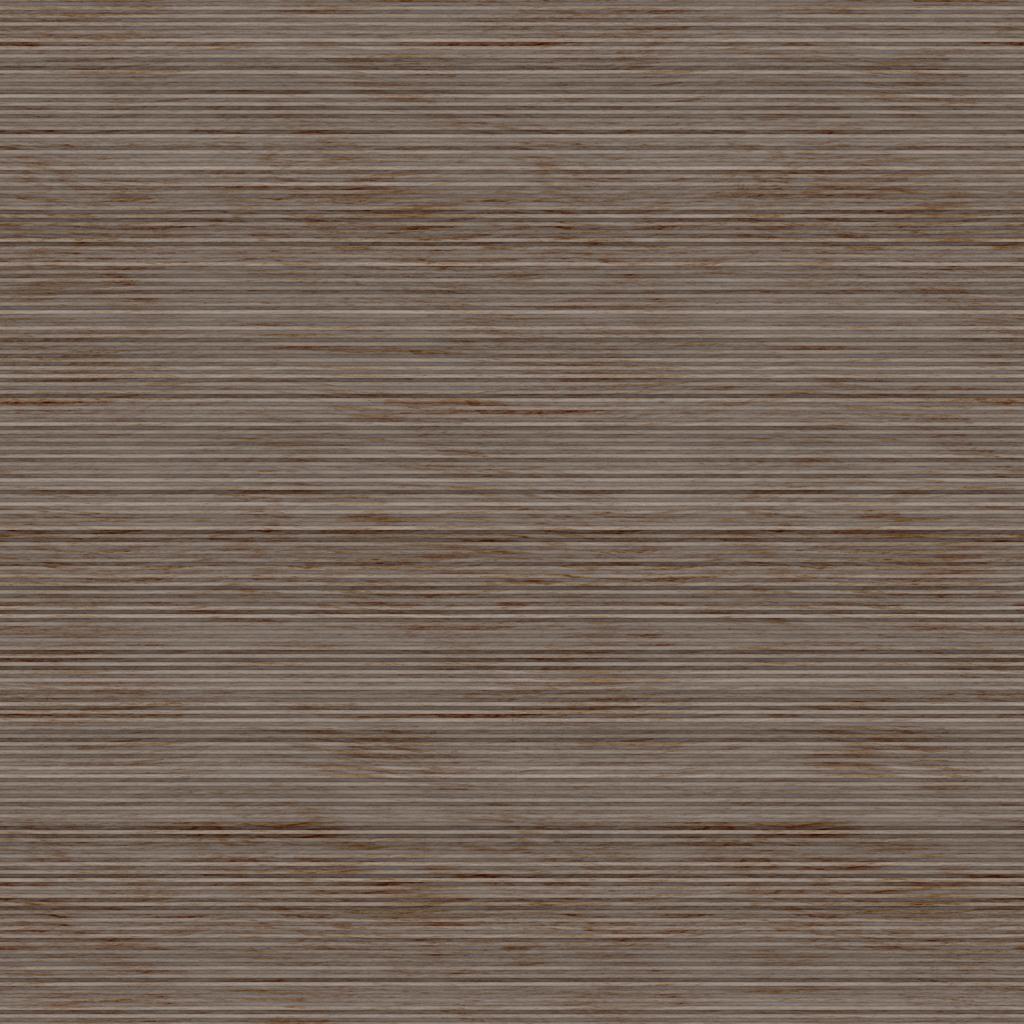
Texture map type: Color